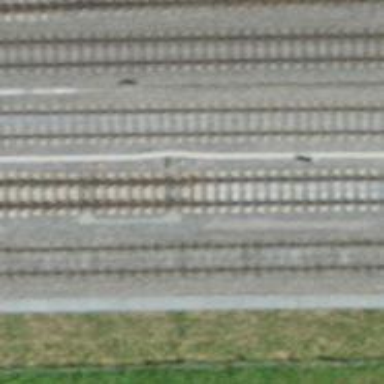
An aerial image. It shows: Rail siding with electrified contact lines for trains.